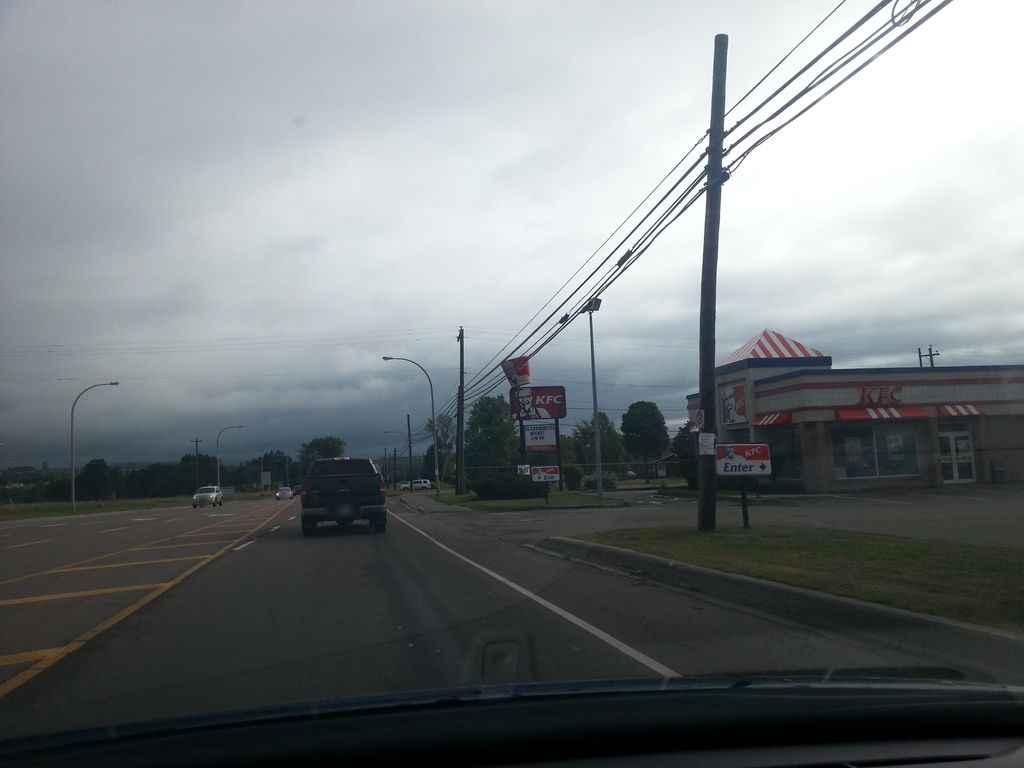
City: charlottetown